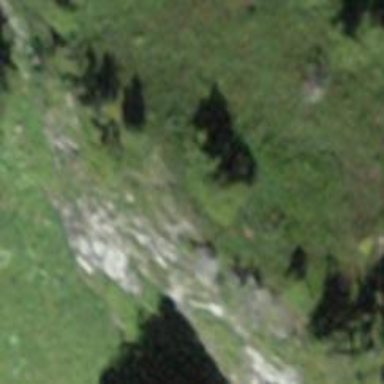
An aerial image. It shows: Cliff in nature.